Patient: sex M, age 79
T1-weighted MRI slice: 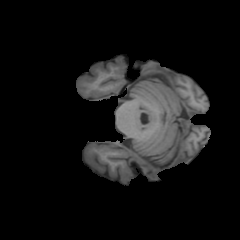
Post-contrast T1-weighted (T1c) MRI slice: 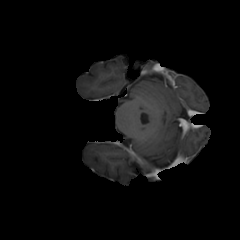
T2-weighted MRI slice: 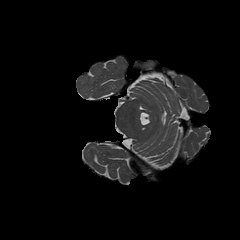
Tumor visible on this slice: no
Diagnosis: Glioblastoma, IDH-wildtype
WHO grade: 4